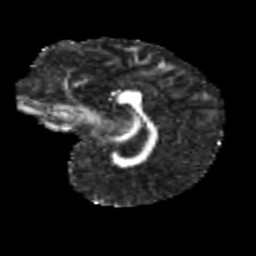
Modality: FA
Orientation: sagittal
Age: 12
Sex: female
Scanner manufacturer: siemens
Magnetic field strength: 3 T
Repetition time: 3.8 s
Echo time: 0.07 s